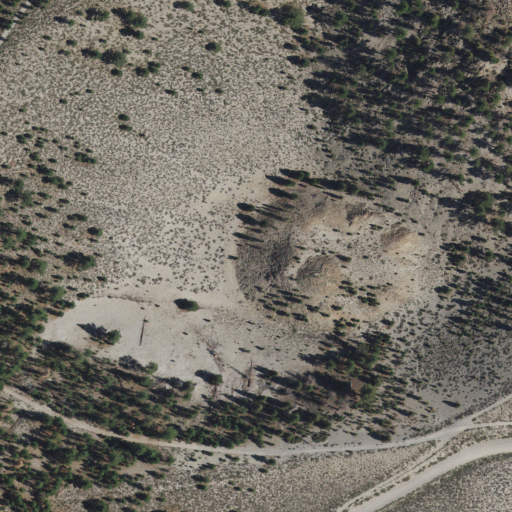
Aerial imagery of depression(s) in California named Punch Bowl containing shrub and evergreen forest